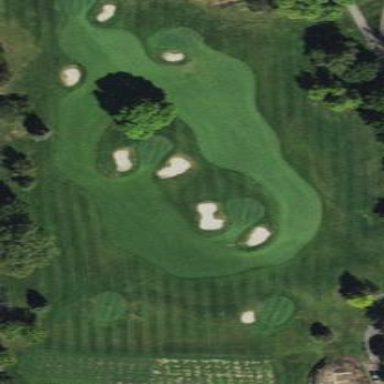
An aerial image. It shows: Grassy area designated as driving range for golf.